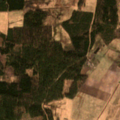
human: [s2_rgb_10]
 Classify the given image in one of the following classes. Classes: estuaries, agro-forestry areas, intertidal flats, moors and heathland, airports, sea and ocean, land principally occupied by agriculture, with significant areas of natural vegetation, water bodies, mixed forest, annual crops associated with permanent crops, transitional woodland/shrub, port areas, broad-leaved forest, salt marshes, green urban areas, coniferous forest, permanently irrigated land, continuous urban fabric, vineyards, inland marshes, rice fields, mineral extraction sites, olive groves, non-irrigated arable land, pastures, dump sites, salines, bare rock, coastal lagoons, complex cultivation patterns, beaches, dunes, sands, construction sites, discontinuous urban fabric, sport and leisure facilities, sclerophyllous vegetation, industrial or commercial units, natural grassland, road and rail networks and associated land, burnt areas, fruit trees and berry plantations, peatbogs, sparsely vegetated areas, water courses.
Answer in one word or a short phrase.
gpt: non-irrigated arable land, land principally occupied by agriculture, with significant areas of natural vegetation, coniferous forest